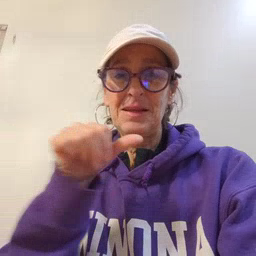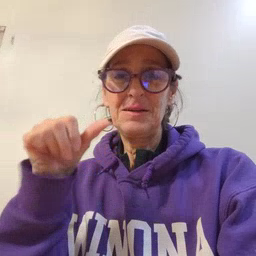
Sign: carrot